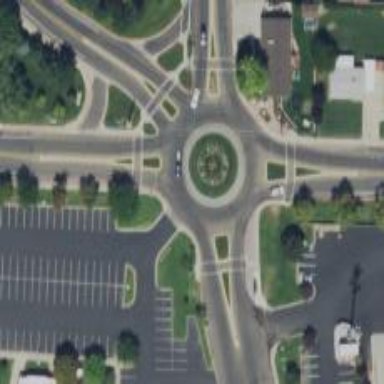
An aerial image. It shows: Tertiary road with asphalt surface leading to roundabout junction.